Question: I am creating a link inside the main _Layout.cshtml file inside a MVC3 application.
'''
@Html.ActionLink("Security", "Index", "Home", new { area = "Security" }, new { })
'''
When the page is rendered, this is the resultant Html
'''
<a href="/Security">Security</a>
'''
and if I click on this link, I get a blank page.
I have <URL> installed and here are the results:

I have the default route inside the Global.ascx.cs as follows:
'''
routes.MapRoute(
"Default", // Route name
"{controller}/{action}/{id}", // URL with parameters
new { controller = "Home", action = "Index", id = UrlParameter.Optional },
new string[] { "Eis.Mvc.Web" }// Parameter defaults
);
'''
and the Security Area's route:
'''
context.MapRoute(
"Security_default",
"Security/{controller}/{action}/{id}",
new { area = "Security", controller = "Home", action = "Index", id = UrlParameter.Optional },
new string[] { "Eis.Mvc.Web.Areas.Security.Controllers" }
);
'''
If I directly type in the following URL, <URL>, the correct page is presented.
I do have a Home controller with an Index action inside the root portion of the application and had to include the Namespace filters to the route registrations.
Thank you,
Keith
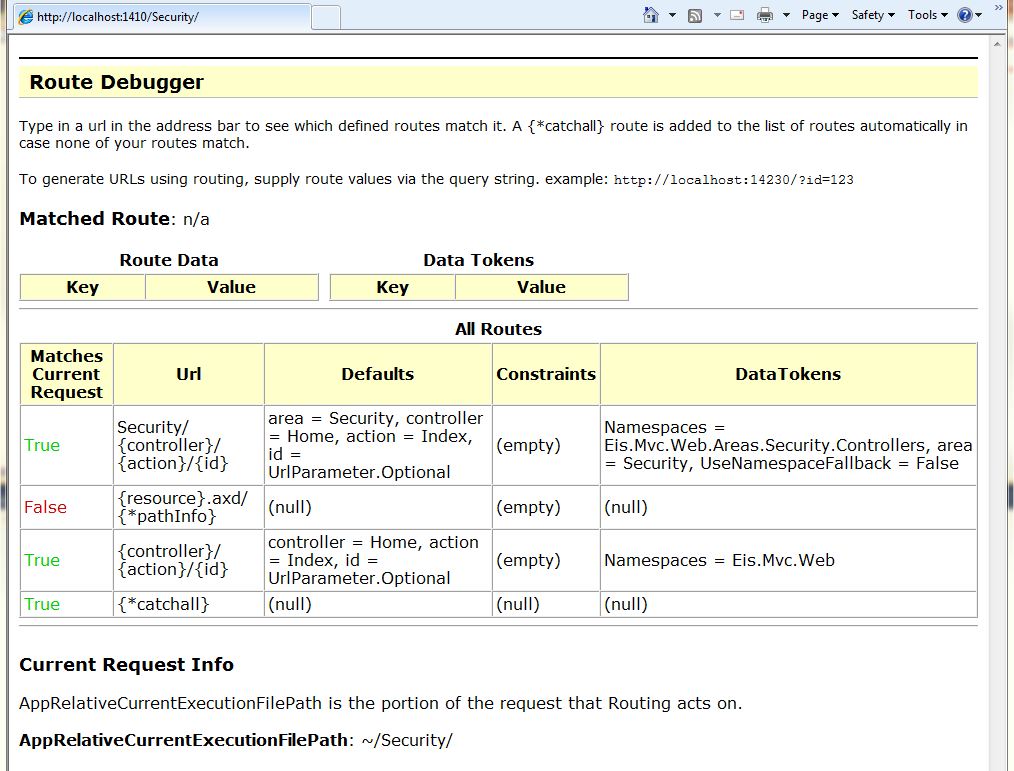
Answer: Change the Security Area's route mapping to the following:
'''
context.MapRoute(
"Security_default",
"Security/{controller}/{action}/{id}",
new { action = "Index", id = UrlParameter.Optional },
new string[] { "Eis.Mvc.Web.Areas.Security.Controllers" }
);
'''
Notice the area and controller portions of the defaults parameter were removed.
Now the '@Html.ActionLink("Security", "Index", "Home", new { area = "Security" }, new { })' renders '<a href="/Security/Home">Security</a>'
Keith